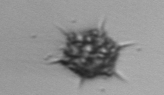
Label: Dictyocha